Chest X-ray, PA view. Patient: 56 years old, sex M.
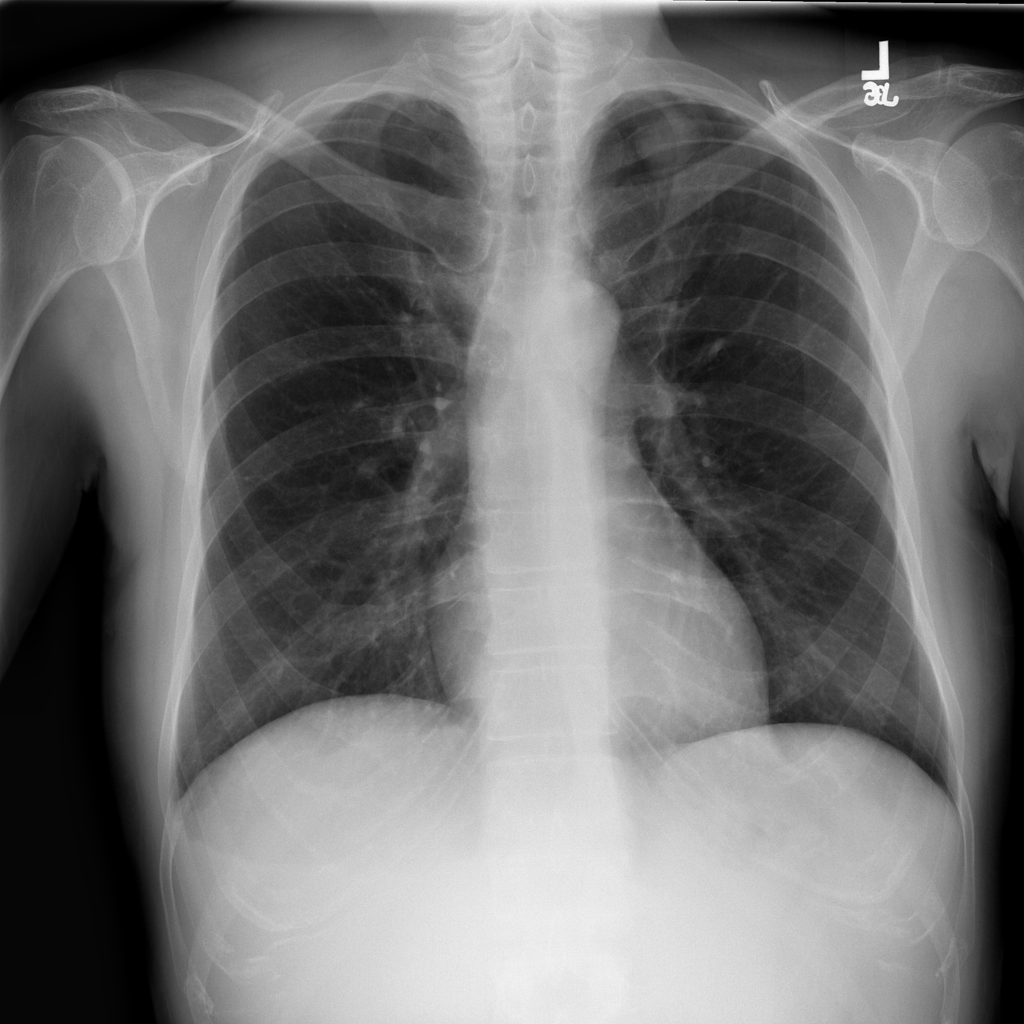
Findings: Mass